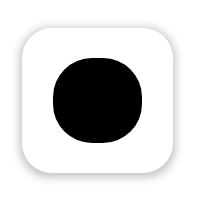
Cursor type: grab
OS/theme: linux-google-cursor
Variant: white